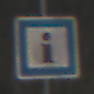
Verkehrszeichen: Informationsstelle
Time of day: Midday
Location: Outdoor (Nature)
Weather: PartlyCloudy
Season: NotSpecified
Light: Natural